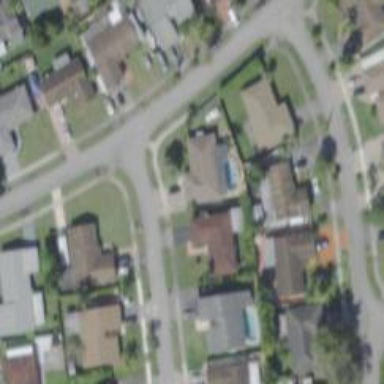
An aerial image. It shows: Residential road.